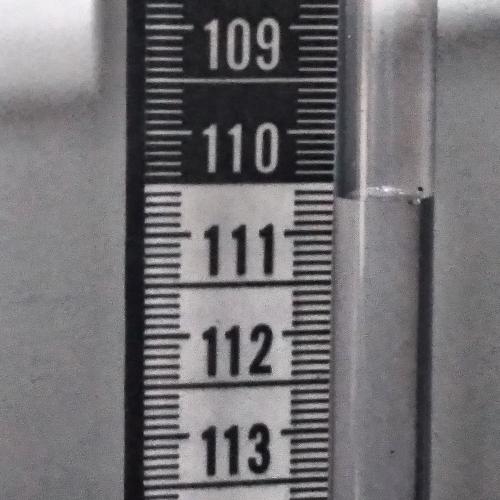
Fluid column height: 110.6 cm